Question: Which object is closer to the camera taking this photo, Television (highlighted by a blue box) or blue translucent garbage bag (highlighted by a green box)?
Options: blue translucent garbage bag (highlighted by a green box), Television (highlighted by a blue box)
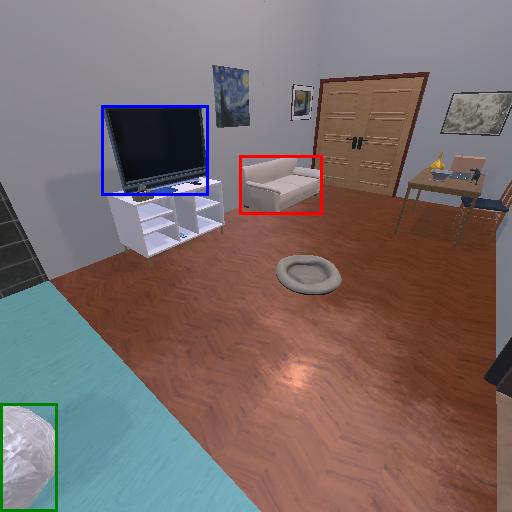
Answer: blue translucent garbage bag (highlighted by a green box)